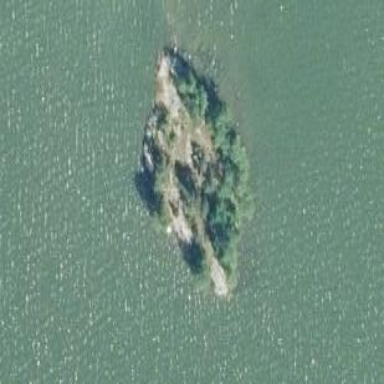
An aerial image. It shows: Islet.